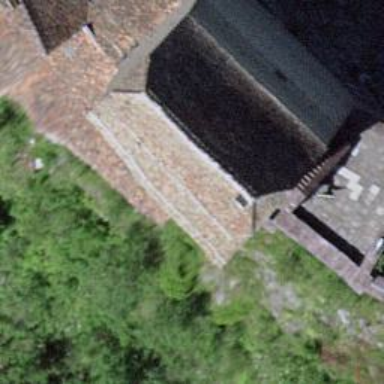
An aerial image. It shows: Castle building with half-hipped roof.